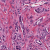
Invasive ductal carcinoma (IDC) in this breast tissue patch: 1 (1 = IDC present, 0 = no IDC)